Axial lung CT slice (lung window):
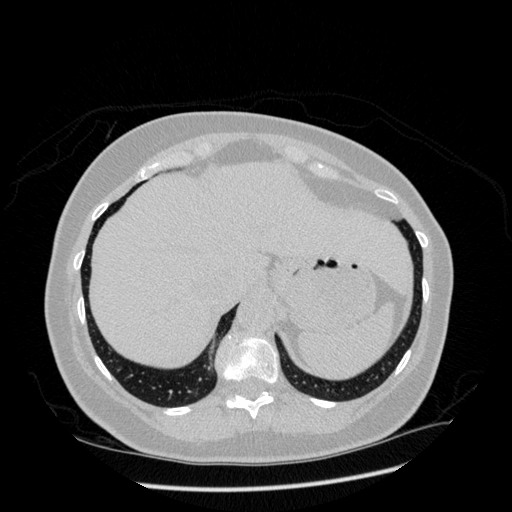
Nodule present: no